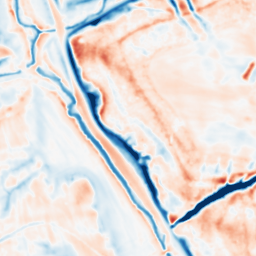
Category: multiscale
Decomposition family: dog_multiscale
Decomposition parameters: sigma_ratio: 1.6
n_scales: 4
base_sigma: 1
Upsampling method: sinc_hamming
Upsampling parameters: scale: 2
kernel_size: 16
Upsampling scale: 2